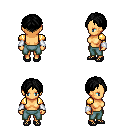
a pixel art fantasy rpg character, female body template, human, tanned skin, gold arm armor, teal pants, black parted hairstyle, white cloth bracers, ghillies, four views (front, back, left, right), 2x2 character sprite sheet, small pixel art, hard edges, no anti-aliasing